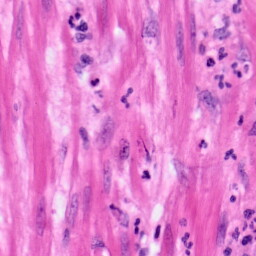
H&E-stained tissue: Pancreatic